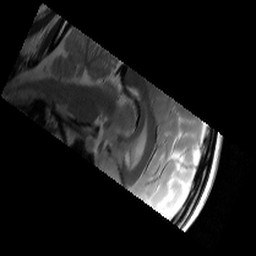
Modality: T2w
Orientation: sagittal
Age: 22
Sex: female
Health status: healthy
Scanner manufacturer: siemens
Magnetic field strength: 3 T
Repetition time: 6 s
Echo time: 0.064 s